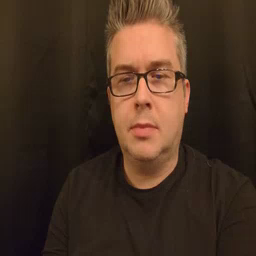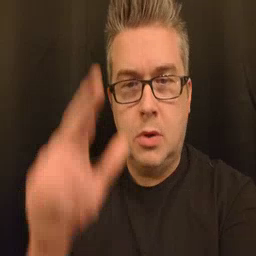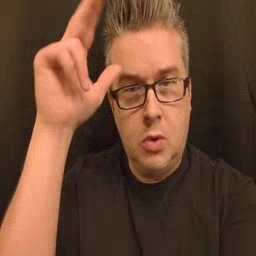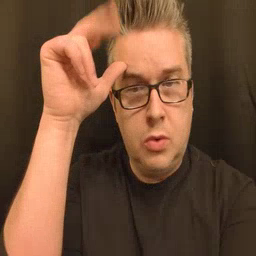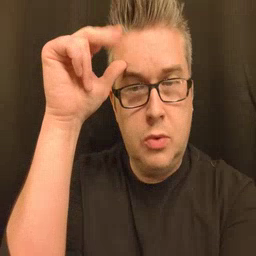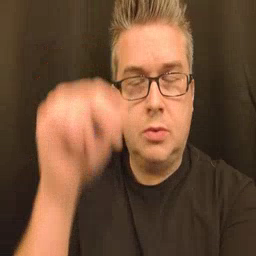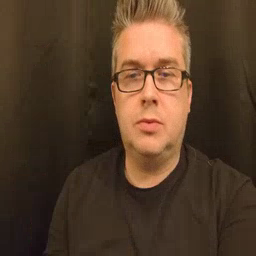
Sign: horse